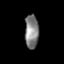
Tissue: prostate
Cell type: B cells
Senescence score: 0.7688
Nuclear area (px): 459
Mean DAPI intensity: 129.209